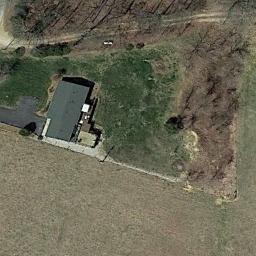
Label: sparse_residential